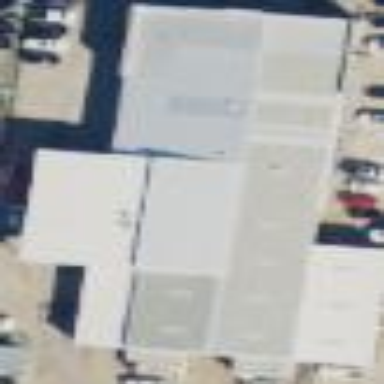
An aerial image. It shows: Car shop building.